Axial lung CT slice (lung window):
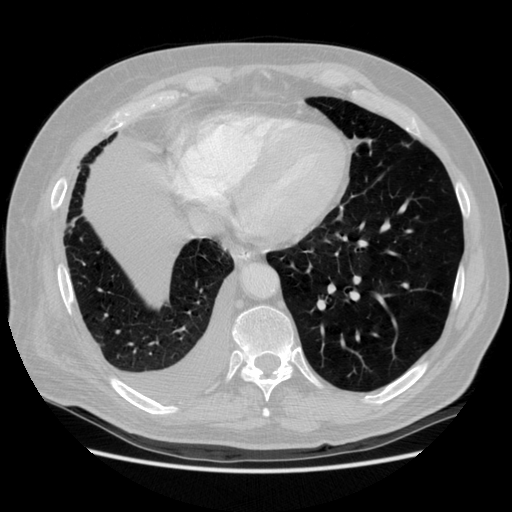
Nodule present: no